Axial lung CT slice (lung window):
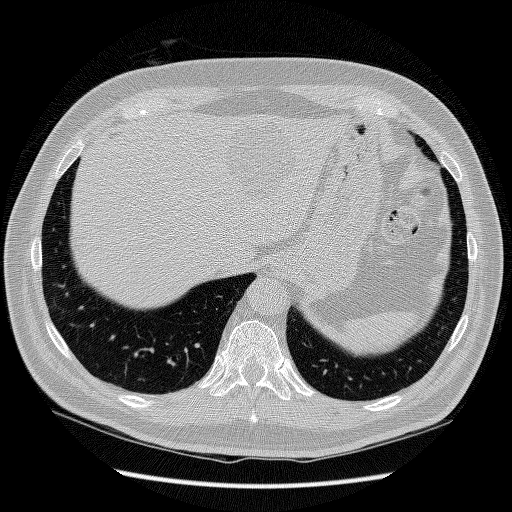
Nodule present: no